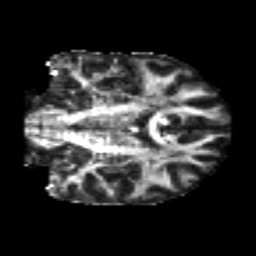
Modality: FA
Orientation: coronal
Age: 22
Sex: male
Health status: healthy
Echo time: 0.074 s